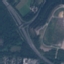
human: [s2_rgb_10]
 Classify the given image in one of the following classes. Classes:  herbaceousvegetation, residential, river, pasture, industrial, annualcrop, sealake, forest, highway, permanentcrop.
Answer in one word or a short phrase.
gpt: Highway